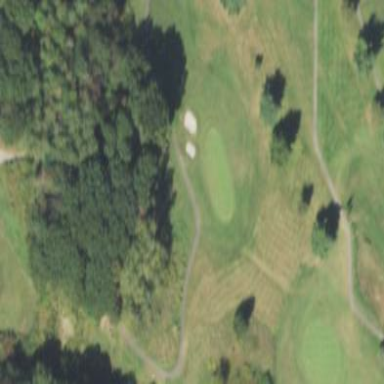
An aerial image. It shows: Grassy area designated as golf fairway.